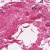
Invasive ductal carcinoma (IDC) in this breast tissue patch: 0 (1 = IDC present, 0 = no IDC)